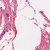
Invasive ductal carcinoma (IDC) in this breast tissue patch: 0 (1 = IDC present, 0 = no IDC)